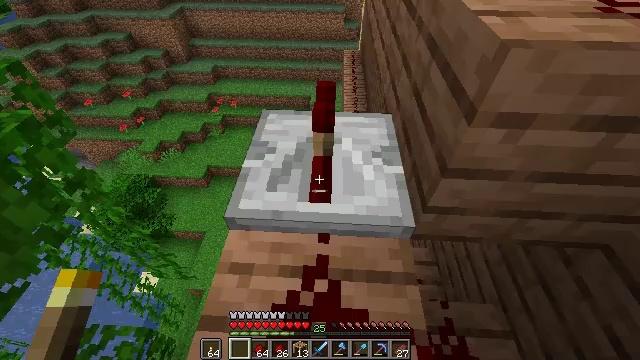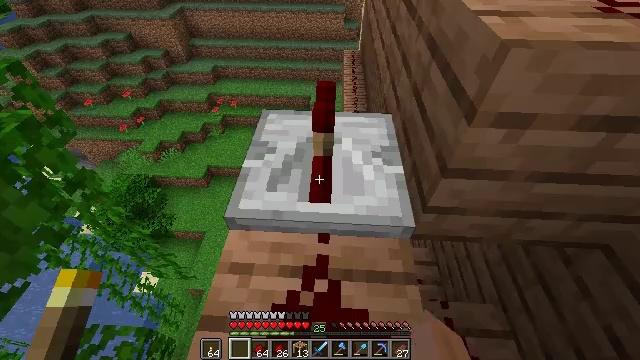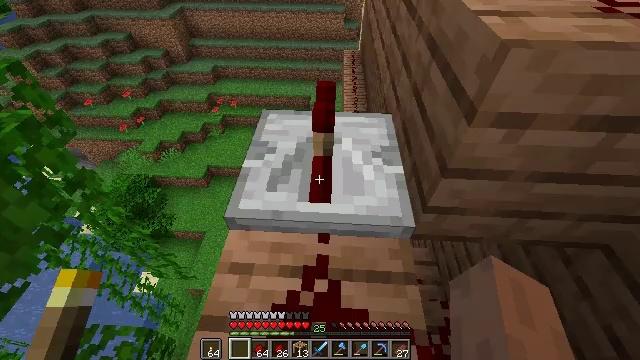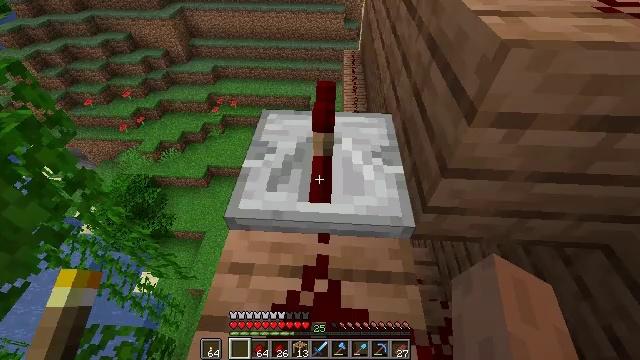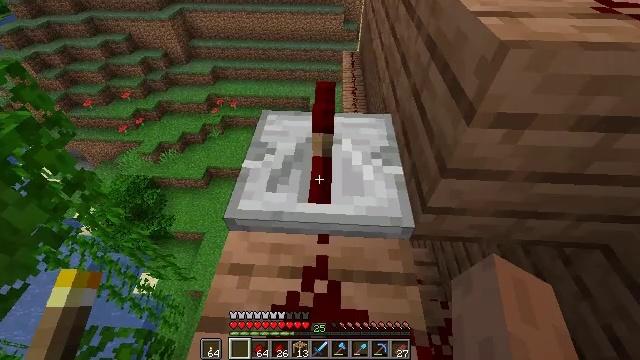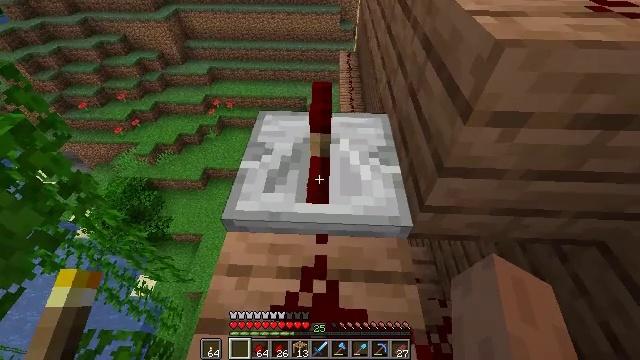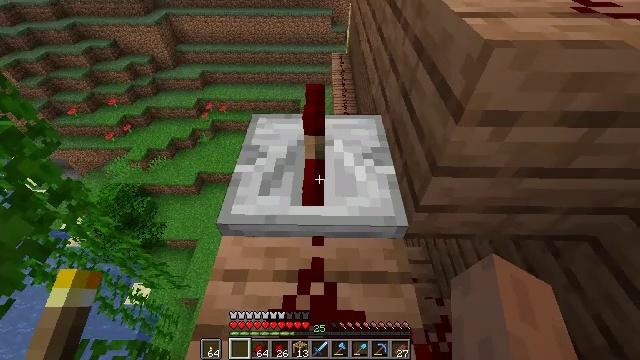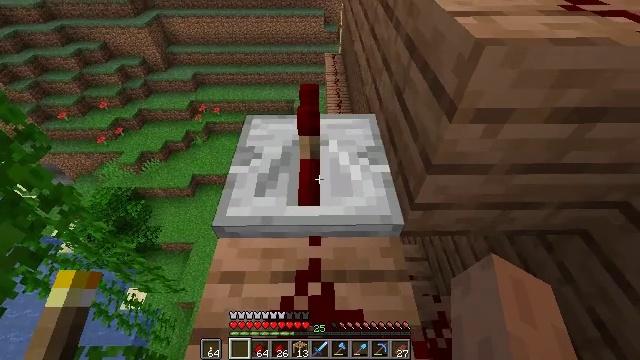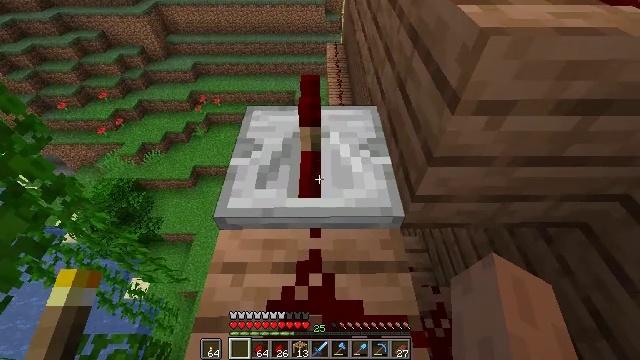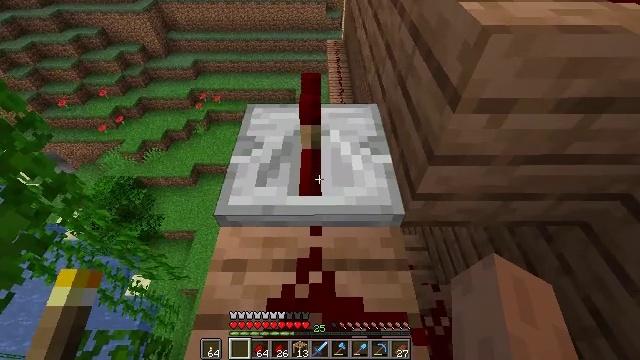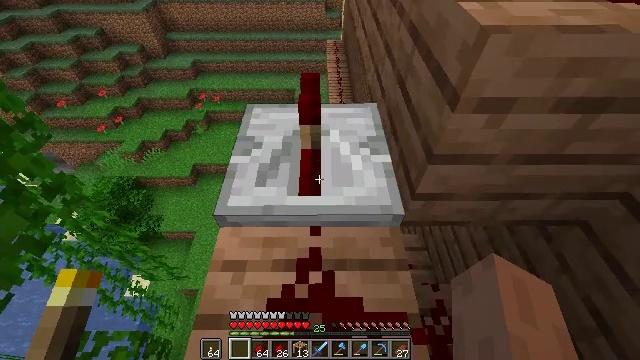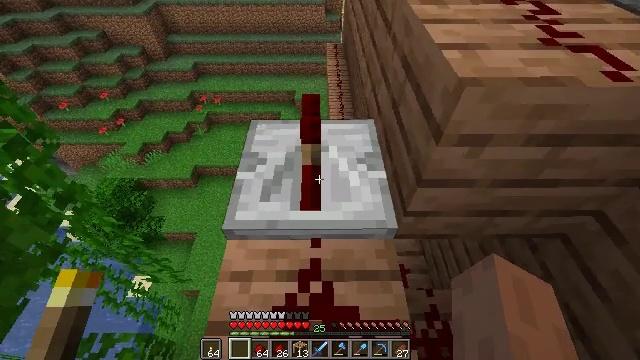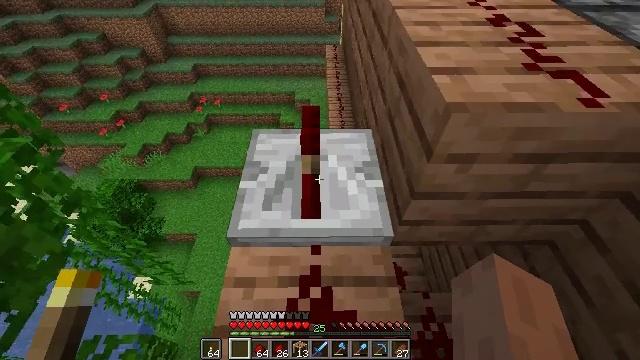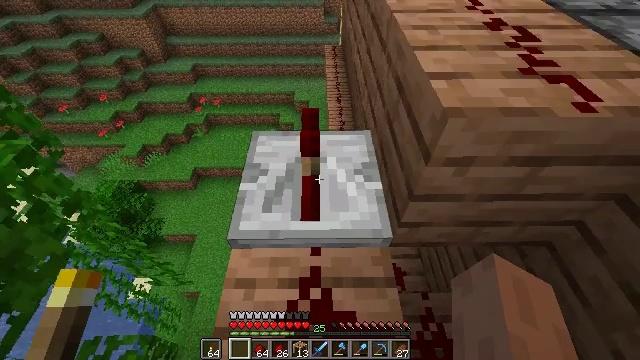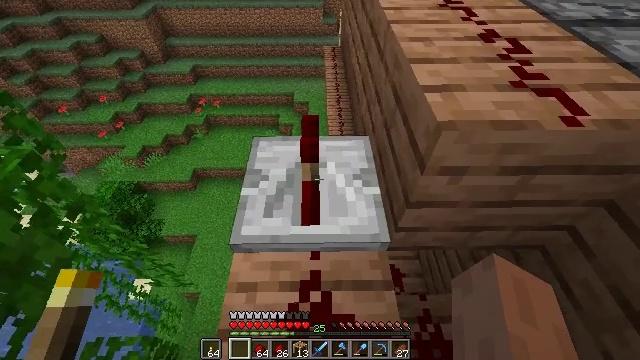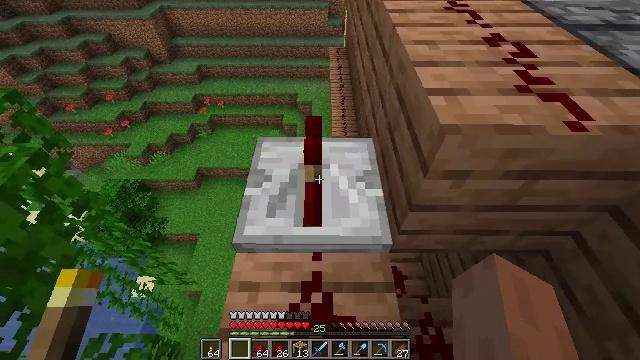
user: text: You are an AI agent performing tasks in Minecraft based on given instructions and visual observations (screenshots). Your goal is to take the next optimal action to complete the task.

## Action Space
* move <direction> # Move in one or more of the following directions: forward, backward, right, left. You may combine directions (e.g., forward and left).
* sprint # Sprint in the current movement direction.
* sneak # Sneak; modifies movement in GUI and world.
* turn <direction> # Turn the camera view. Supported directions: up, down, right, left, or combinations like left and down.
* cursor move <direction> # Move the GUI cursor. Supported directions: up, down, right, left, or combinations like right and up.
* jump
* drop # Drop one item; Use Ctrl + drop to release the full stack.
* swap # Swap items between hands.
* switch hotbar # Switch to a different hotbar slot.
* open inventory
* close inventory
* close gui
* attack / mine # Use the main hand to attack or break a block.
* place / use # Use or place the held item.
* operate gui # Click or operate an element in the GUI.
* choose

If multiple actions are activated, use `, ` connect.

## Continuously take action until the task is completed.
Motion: motion action
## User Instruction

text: Recycle the repeater from a redstone circuit.
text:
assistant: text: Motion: sneak
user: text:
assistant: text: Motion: sneak
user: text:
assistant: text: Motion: sneak
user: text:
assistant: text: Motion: sneak
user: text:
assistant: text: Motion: sneak
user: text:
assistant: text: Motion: sneak, turn right
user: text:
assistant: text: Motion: sneak, turn right
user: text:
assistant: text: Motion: sneak, turn down
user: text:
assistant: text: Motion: sneak
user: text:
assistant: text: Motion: no_op
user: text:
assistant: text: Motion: no_op
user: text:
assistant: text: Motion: no_op
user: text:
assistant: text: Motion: no_op
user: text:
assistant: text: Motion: no_op
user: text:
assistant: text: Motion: turn left
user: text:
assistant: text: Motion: no_op
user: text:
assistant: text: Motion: no_op
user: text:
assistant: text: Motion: turn right
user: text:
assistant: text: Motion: no_op
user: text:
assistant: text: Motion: no_op
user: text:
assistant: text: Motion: turn right
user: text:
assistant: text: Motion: turn right
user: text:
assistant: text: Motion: turn right
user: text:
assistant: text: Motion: turn right and up
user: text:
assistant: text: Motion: turn right and up
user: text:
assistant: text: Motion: turn right and up
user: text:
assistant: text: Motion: no_op
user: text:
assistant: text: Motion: no_op
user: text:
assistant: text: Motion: no_op
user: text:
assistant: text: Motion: turn left